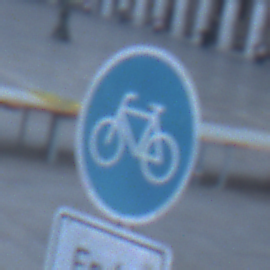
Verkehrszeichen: Radweg
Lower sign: HinweisDurchVerbaleAngabe2
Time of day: Dawn
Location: Outdoor (Urban)
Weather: Clear
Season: NotSpecified
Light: Natural